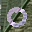
Label: 0